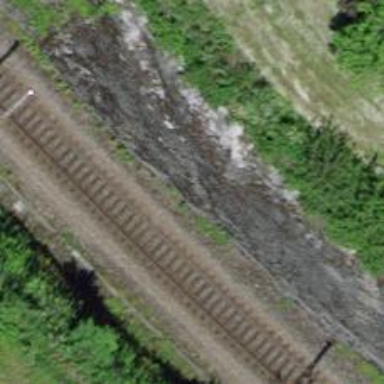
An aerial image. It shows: Single-track electrified railway with contact line.